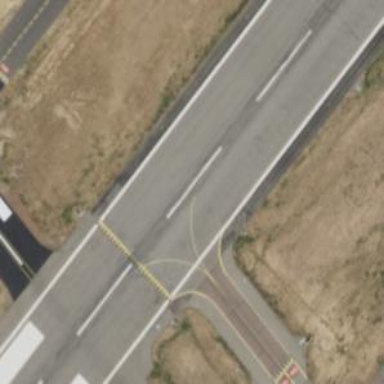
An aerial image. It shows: View of taxiway at the airport.